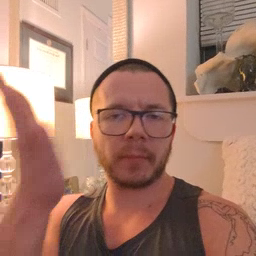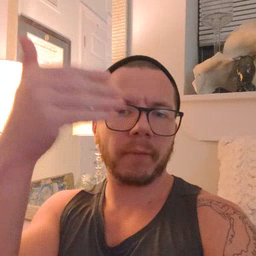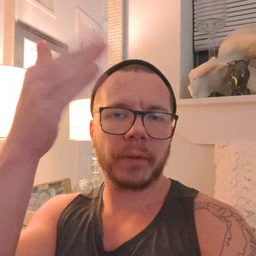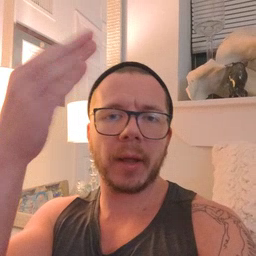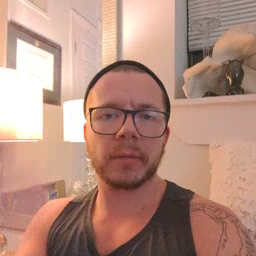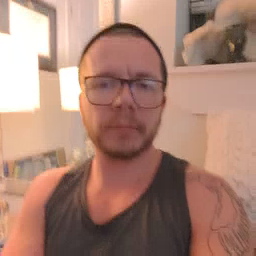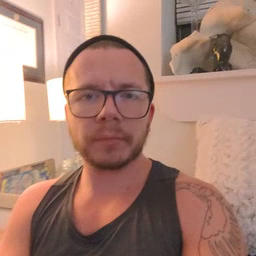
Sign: flag